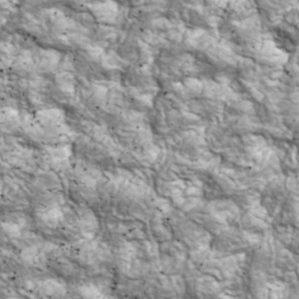
Label: non_frost